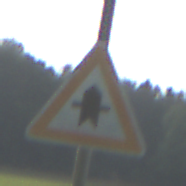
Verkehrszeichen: Vorfahrt
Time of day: SunriseSunset
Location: Outdoor (Nature)
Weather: PartlyCloudy
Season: NotSpecified
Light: Natural